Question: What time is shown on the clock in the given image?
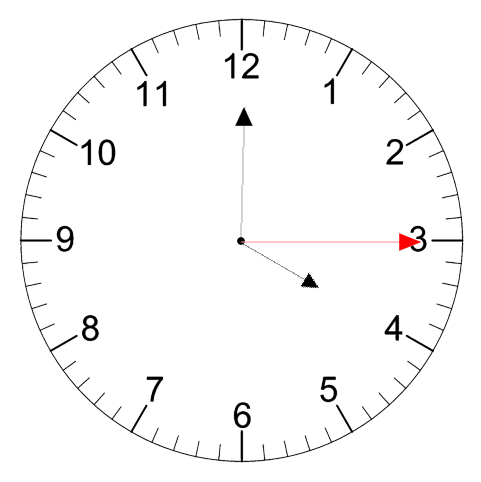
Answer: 04:00:15